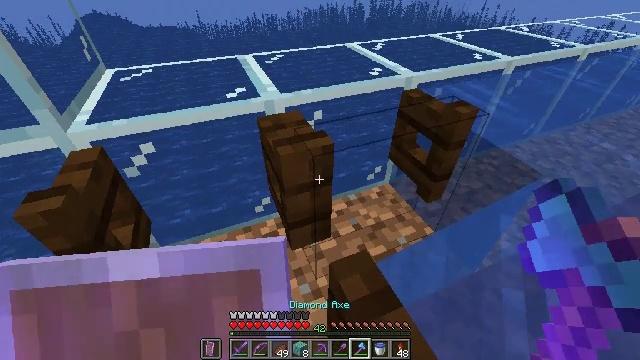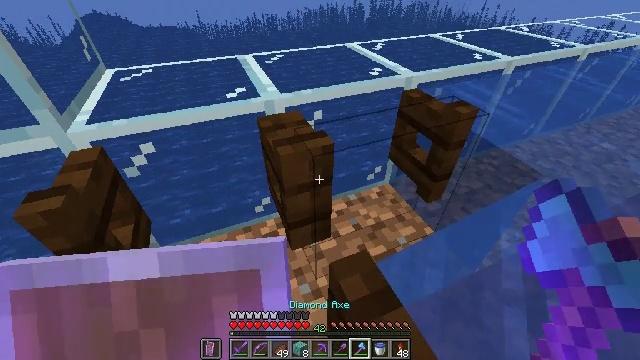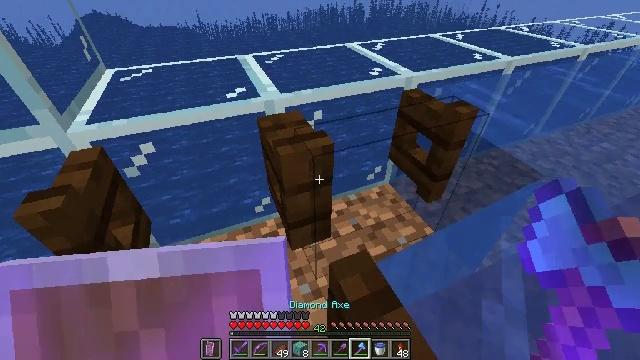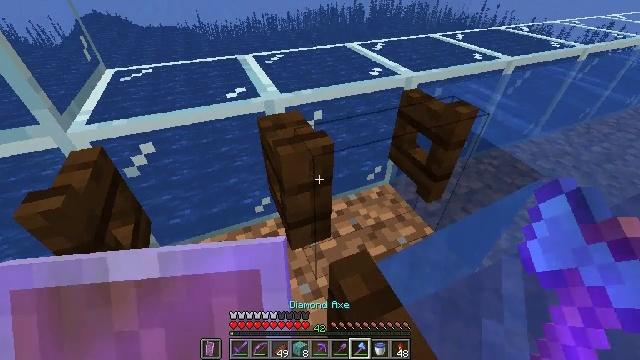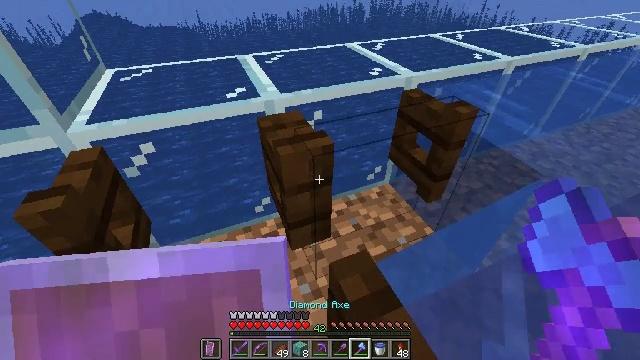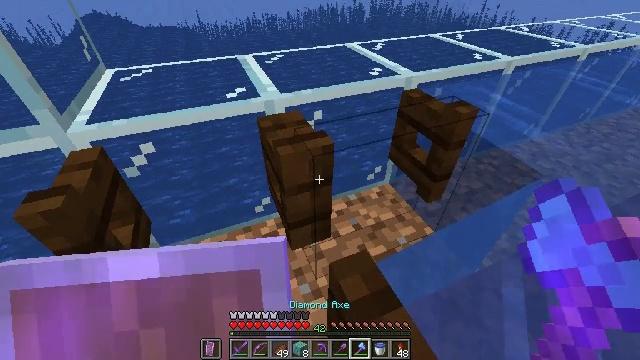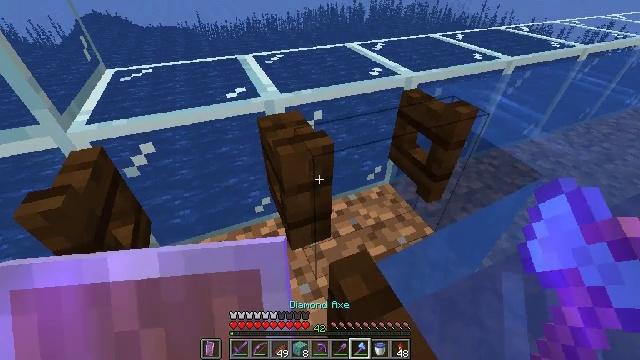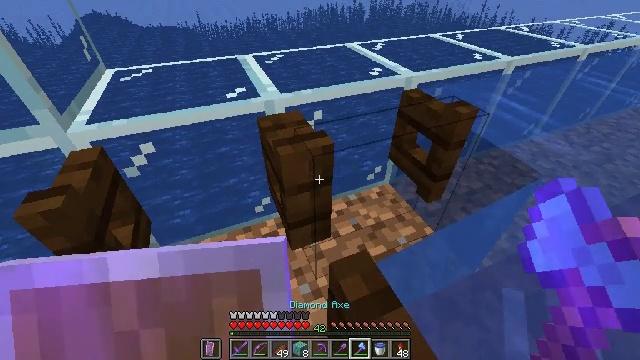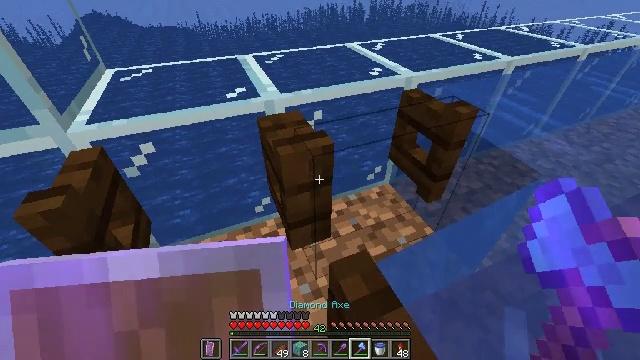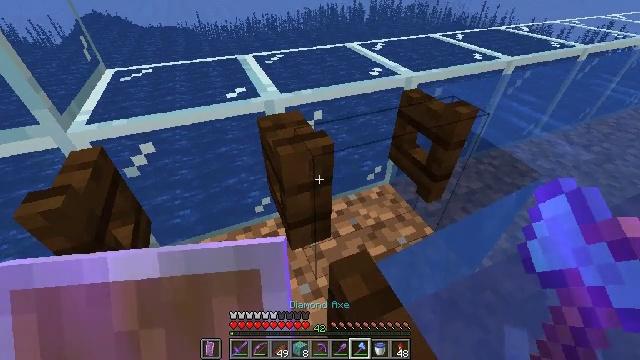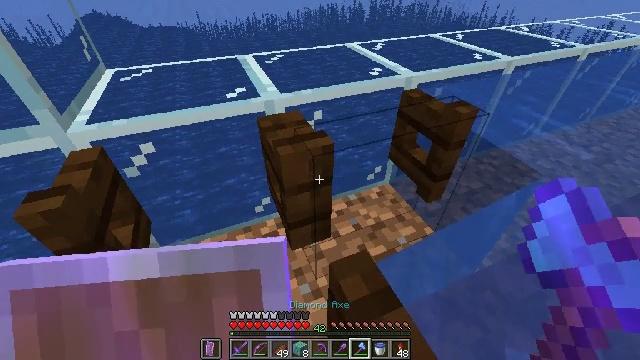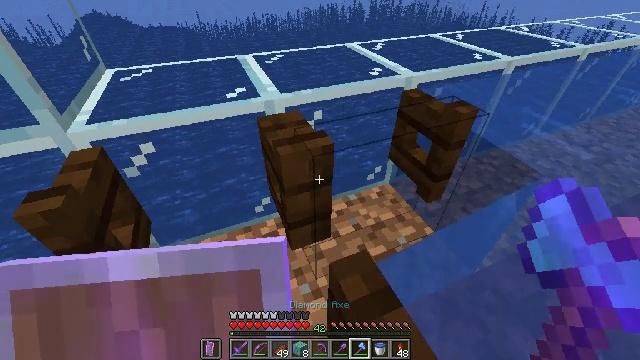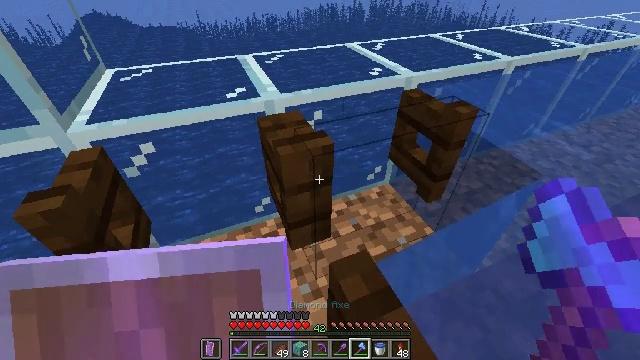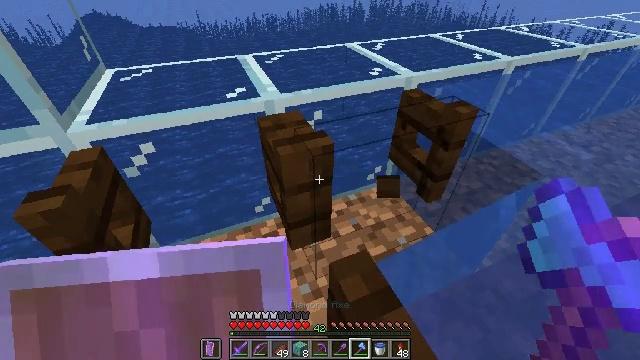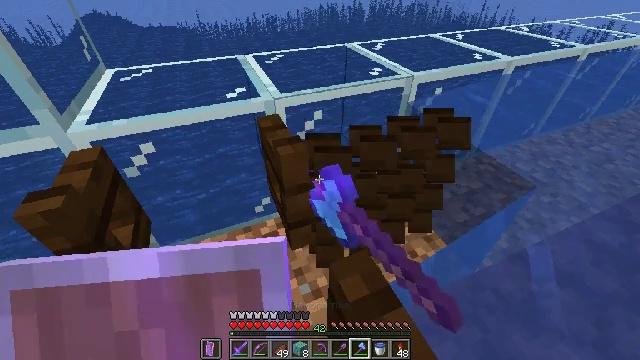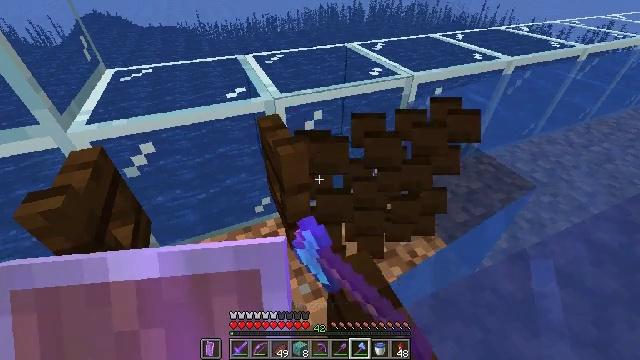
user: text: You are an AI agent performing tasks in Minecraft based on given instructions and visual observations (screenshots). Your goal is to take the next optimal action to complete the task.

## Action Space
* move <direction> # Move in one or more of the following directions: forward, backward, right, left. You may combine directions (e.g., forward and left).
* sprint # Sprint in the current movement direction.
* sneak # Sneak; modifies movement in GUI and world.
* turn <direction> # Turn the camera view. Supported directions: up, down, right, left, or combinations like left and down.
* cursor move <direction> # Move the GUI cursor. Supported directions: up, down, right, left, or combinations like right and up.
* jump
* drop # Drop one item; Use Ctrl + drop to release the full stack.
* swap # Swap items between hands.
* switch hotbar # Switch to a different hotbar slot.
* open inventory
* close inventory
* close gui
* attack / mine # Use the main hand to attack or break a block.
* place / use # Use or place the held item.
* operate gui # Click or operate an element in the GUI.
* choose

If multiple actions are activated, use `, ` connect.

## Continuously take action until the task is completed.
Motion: motion action
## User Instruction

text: Remove the dark oak fence gate.
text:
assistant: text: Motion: no_op
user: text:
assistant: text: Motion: no_op
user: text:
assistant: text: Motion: no_op
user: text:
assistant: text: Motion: no_op
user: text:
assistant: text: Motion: no_op
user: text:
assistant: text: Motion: no_op
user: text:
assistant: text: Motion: no_op
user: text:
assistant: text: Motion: no_op
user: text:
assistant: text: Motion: no_op
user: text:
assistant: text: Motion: no_op
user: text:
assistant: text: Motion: no_op
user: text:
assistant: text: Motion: no_op
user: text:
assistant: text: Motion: attack / mine
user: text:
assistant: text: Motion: attack / mine
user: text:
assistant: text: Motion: attack / mine
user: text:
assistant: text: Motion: attack / mine
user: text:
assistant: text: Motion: attack / mine
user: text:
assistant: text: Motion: attack / mine
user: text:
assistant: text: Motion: attack / mine